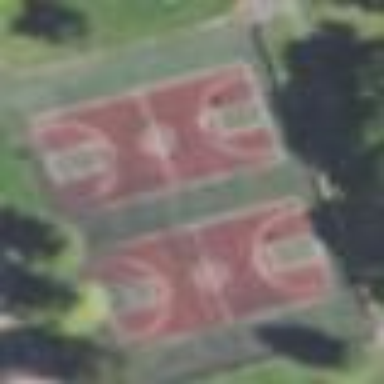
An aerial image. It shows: Basketball court on leisure land pitch.